Brain MRI, t1w sequence, axial 2D slice.
Patient: age 27, sex F, weight 95 kg, height 1.95 m
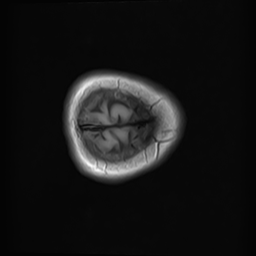